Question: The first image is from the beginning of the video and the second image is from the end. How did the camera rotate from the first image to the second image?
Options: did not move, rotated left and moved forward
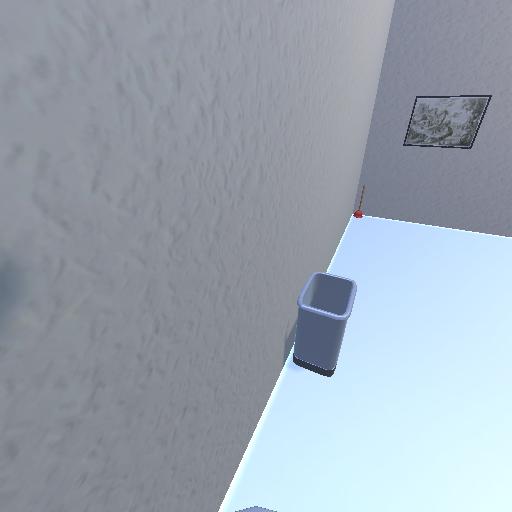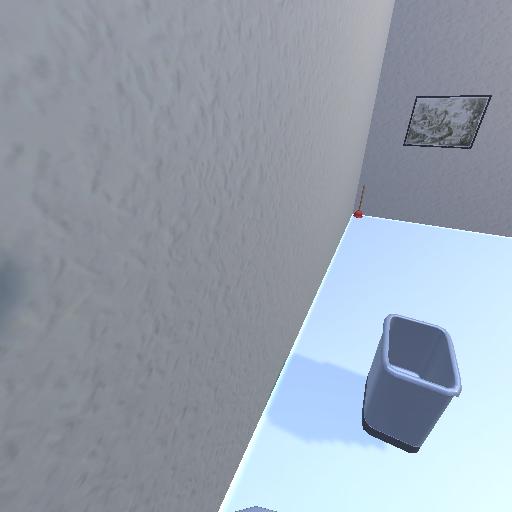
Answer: did not move